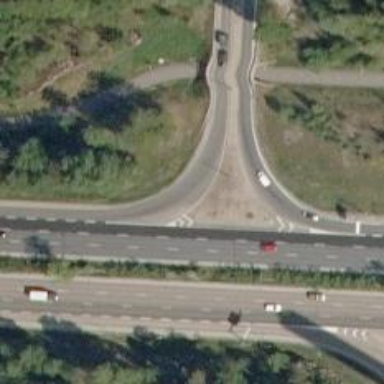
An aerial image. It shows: Trunk link highway with asphalt surface.